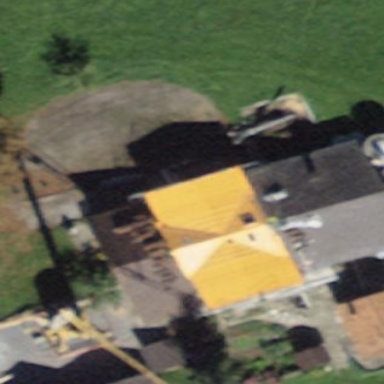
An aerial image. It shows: Farm building.